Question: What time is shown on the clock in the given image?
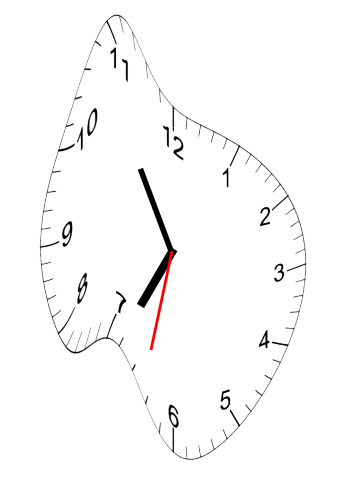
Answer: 06:54:32